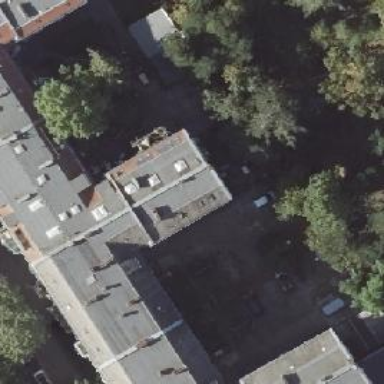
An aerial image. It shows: Unique apartment building with double saltbox roof shape.